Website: crate-barrel
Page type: receipt
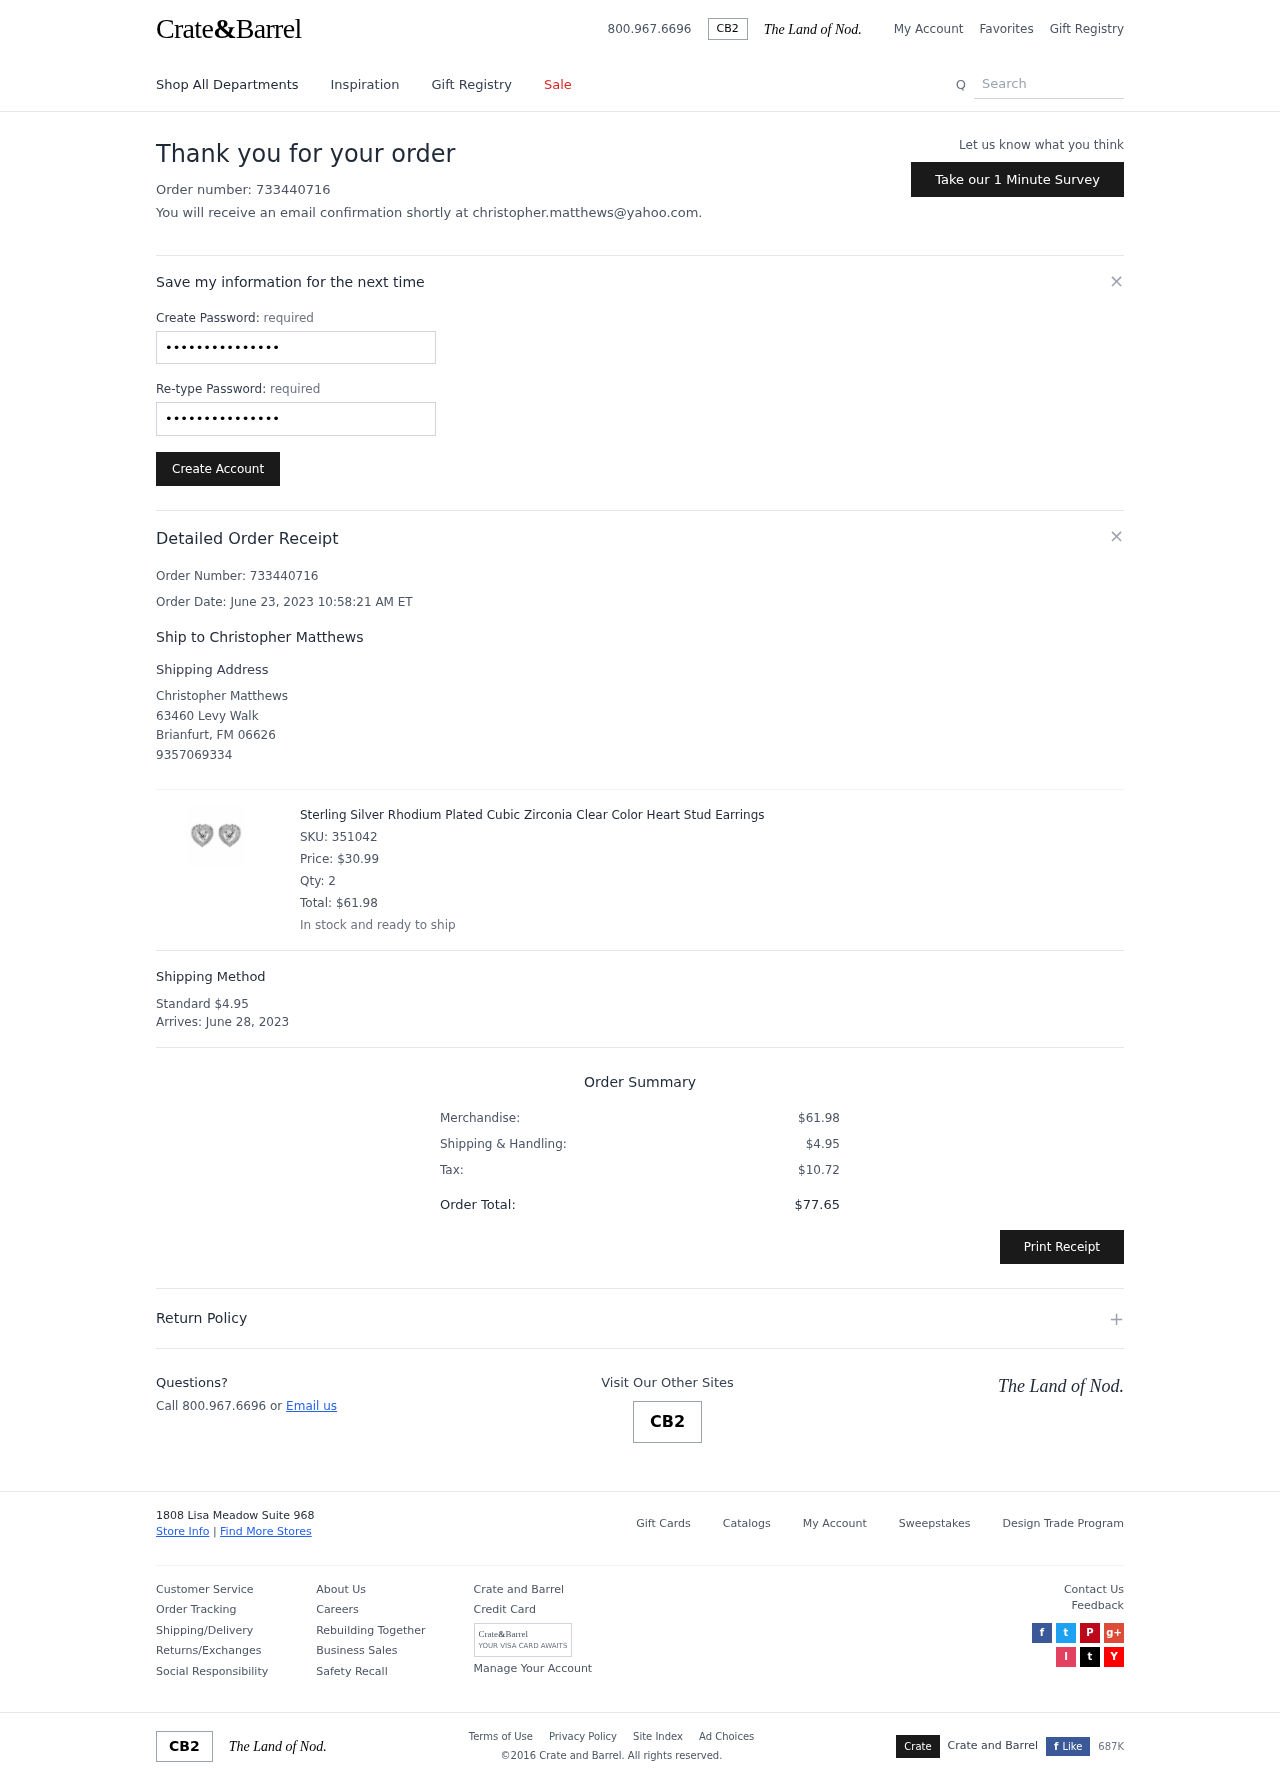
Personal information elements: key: PII_CITY
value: Brianfurt
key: PII_EMAIL
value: christopher.matthews@yahoo.com
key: PII_FULLNAME
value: Christopher Matthews
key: PII_FULLNAME
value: Ship to Christopher Matthews
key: PII_PHONE
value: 9357069334
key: PII_POSTCODE
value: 06626
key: PII_STATE_ABBR
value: FM
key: PII_STREET
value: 63460 Levy Walk
Product elements: key: PRODUCT1_NAME
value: Sterling Silver Rhodium Plated Cubic Zirconia Clear Color Heart Stud Earrings
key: PRODUCT1_PRICE
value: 30.99
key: PRODUCT1_QUANTITY
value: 2
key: PRODUCT1_SKU
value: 351042
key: PRODUCT1_TOTAL
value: $61.98
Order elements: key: ORDER_ID
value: Order Number: 733440716
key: ORDER_ID
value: Order number: 733440716
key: ORDER_DATE
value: Order Date: June 23, 2023 10:58:21 AM ET
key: ORDER_SHIPPING_COST
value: $4.95
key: ORDER_DELIVERY_DATE
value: June 28, 2023
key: ORDER_SUBTOTAL
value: $61.98
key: ORDER_TAX
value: $10.72
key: ORDER_TOTAL
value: $77.65
Search elements: key: HEADER_SEARCH
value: Search